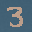
Label: 3